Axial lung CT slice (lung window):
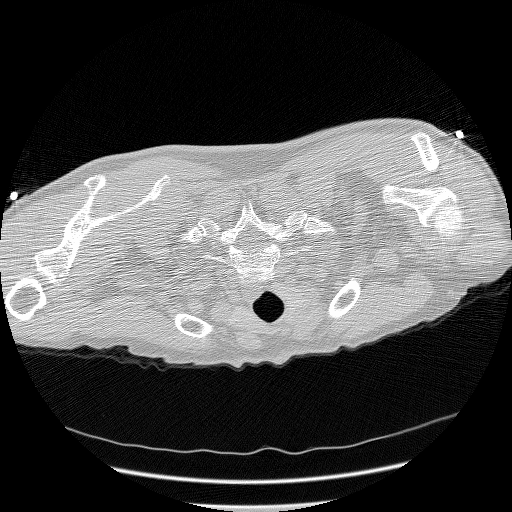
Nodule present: no